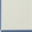
Piece: xx